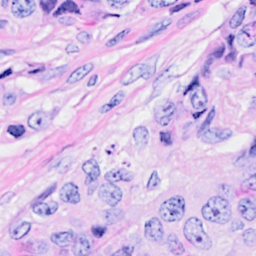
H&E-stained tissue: Breast